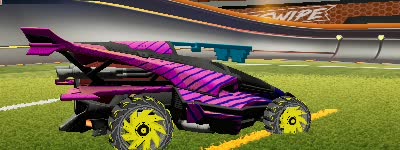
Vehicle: aftershock